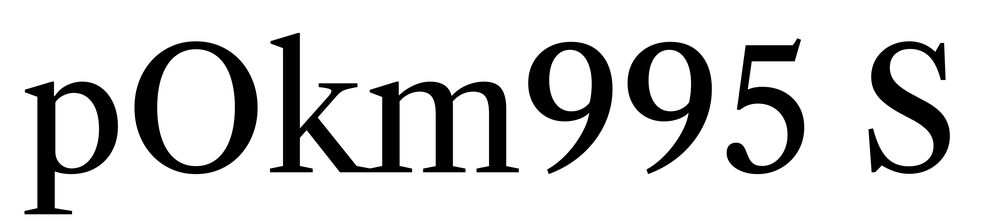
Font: LibreCaslonText_Regular